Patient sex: F
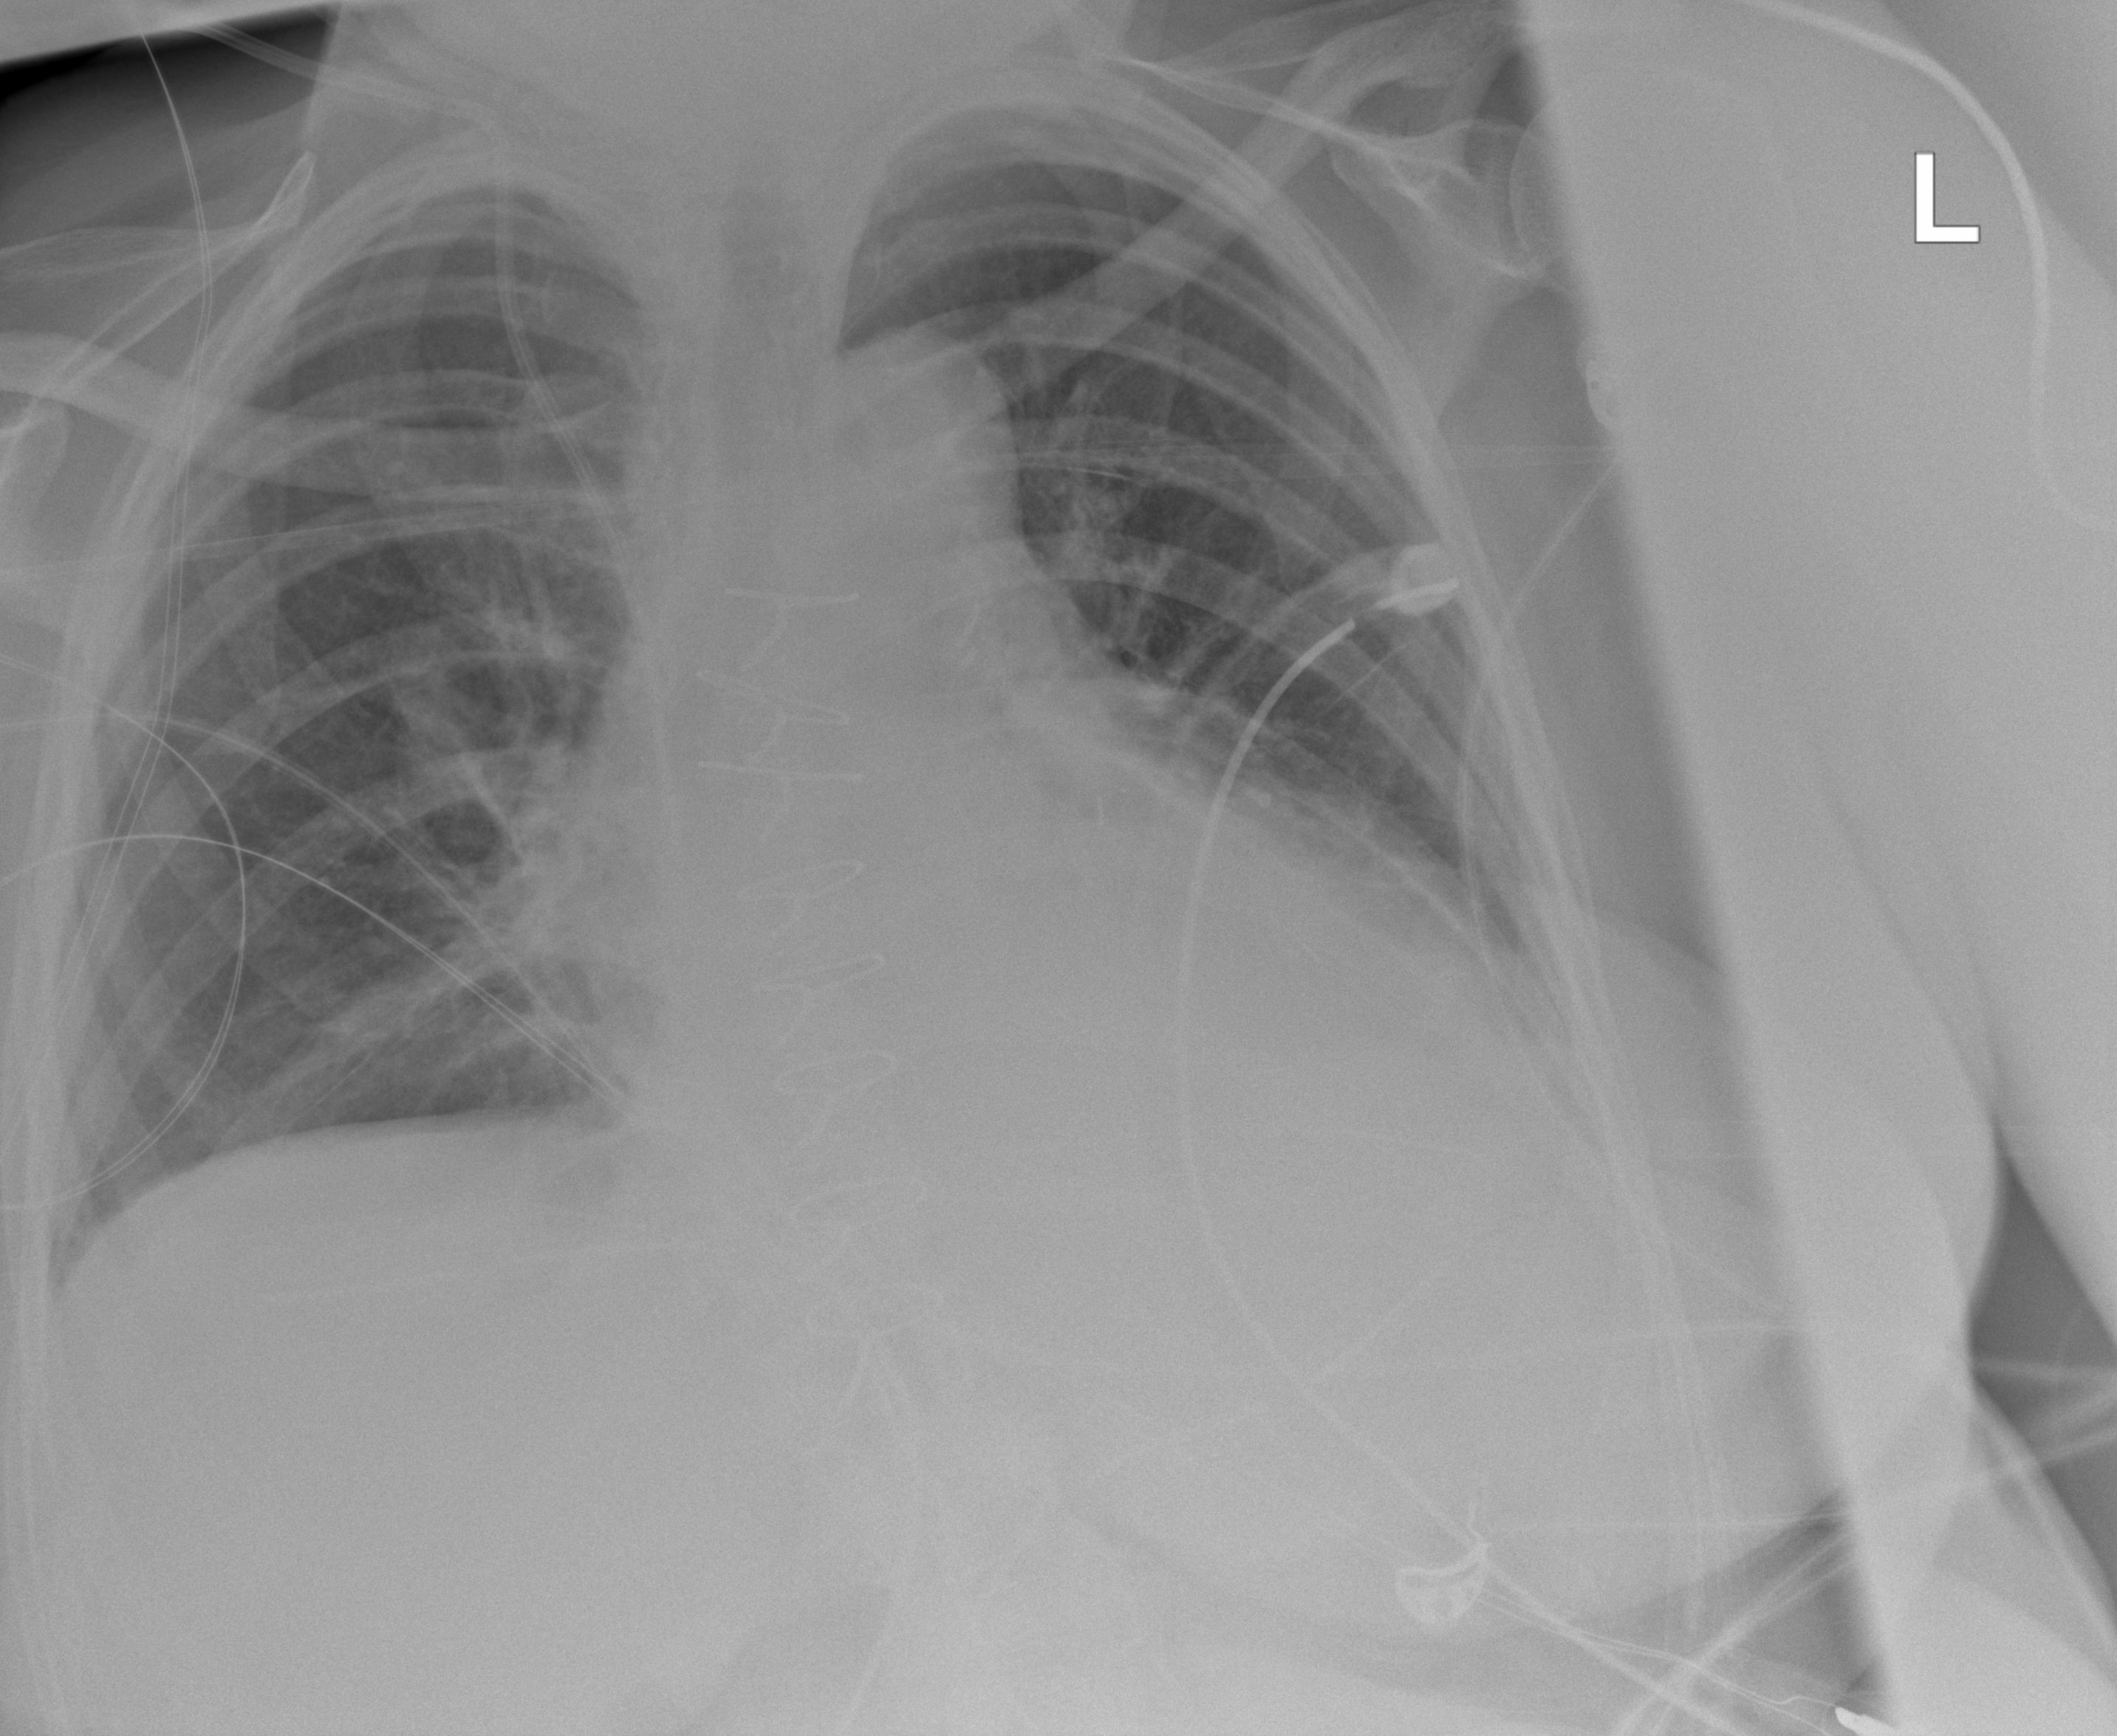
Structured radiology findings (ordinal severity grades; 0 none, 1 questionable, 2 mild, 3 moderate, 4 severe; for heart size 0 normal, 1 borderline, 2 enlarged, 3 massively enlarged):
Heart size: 2
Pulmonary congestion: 0
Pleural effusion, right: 0
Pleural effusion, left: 2
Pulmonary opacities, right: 1
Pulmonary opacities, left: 0
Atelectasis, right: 0
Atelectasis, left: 2